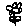
Label: flower